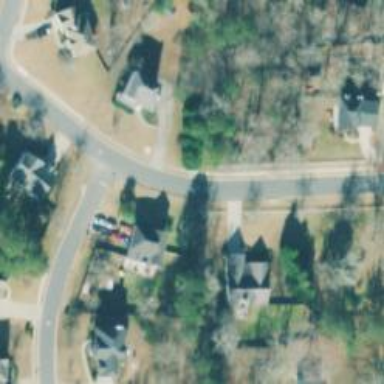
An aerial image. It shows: Residential road.